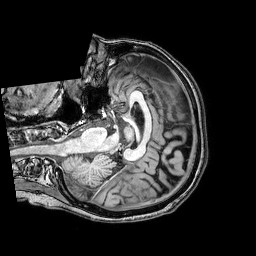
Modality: T1w
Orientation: axial
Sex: female
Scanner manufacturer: philips
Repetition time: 0.008194 s
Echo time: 0.00376 s